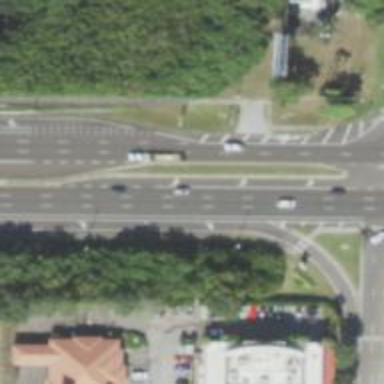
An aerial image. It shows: Primary highway with separate asphalt sidewalks.